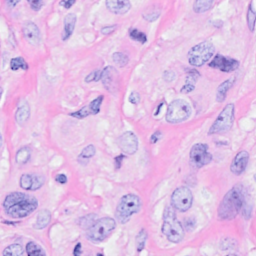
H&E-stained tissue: Breast